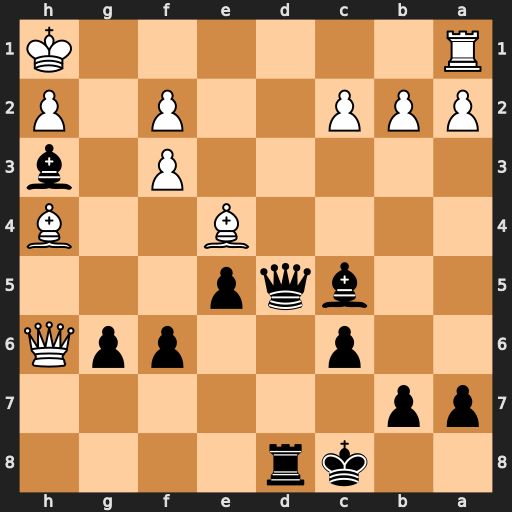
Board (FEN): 2kr4/pp6/2p2ppQ/2bqp3/4B2B/5P1b/PPP2P1P/R6K
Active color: b
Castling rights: -
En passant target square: -
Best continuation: Qd1+ Rxd1 Rxd1#